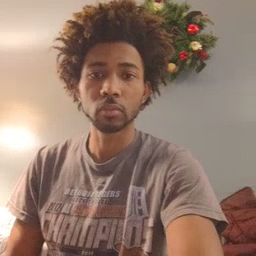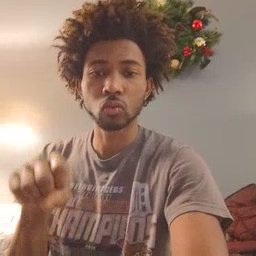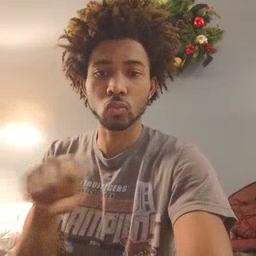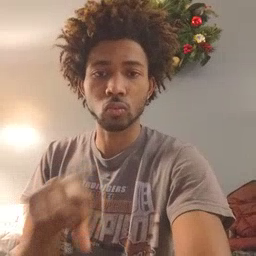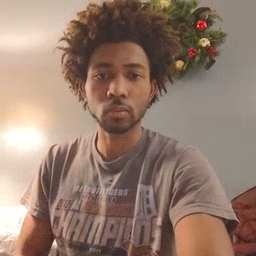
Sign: shoe